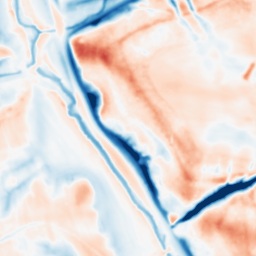
Category: multiscale
Decomposition family: dog_multiscale
Decomposition parameters: sigma_ratio: 1.6
n_scales: 5
base_sigma: 1
Upsampling method: bilinear
Upsampling parameters: scale: 4
Upsampling scale: 4